Question: EDIT: <URL>
Here's what my form looks like right now:

Ideally I'd like the search bar and submit button to be centered (equal margins to the left of the search bar and to the right of the button).
My CSS doesn't seem to be working:
'''
body {
text-align:center;
padding-top:5%;
background:url(/img/bg.png);
background-position:center;
background-position:top;
background-repeat:no-repeat;
background-color:0b334c;
}
.searchContainer {
width:440px;
margin-left:auto;
margin-right:auto;
margin-top: 5%;
zoom:1;
}
.searchBox {
border: 1px solid #000000;
padding:10px;
margin: 0 auto;
height:auto;
width:auto;
-webkit-border-radius:7px;
-moz-border-radius:7px;
border-radius:7px;
background-color:#6eb0d9;
background-color:#6eb0d9;
background-repeat:repeat-x;
background-image:-khtml-gradient(linear, left top, left bottom, from(#9cd1e9), to(#6eb0d9));
background-image:-moz-linear-gradient(top, #9cd1e9, #6eb0d9);
background-image:-ms-linear-gradient(top, #9cd1e9, #6eb0d9);
background-image:-webkit-gradient(linear, left top, left bottom, color-stop(0%, #9cd1e9), color-stop(100%, #6eb0d9));
background-image:-webkit-linear-gradient(top, #9cd1e9, #6eb0d9);
background-image:-o-linear-gradient(top, #9cd1e9, #6eb0d9);
background-image:linear-gradient(top, #9cd1e9, #6eb0d9);
filter:progid:DXImageTransform.Microsoft.gradient(startColorstr='#9cd1e9', endColorstr='#6eb0d9', GradientType=0);
}
.searchBox form {
display:inline-block;
}
.searchBox h2 {
letter-spacing:-0.05em;
padding-bottom:8px;
}
.searchBar {
border: double;
height:31px;
width:357px;
background-color:#fff;
background-color:#fff;
background-repeat:repeat-x;
background-image:-khtml-gradient(linear, left top, left bottom, from(#eee), to(#fff));
background-image:-moz-linear-gradient(top, #eee, #fff);
background-image:-ms-linear-gradient(top, #eee, #fff);
background-image:-webkit-gradient(linear, left top, left bottom, color-stop(0%, #eee), color-stop(100%, #fff));
background-image:-webkit-linear-gradient(top, #eee, #fff);
background-image:-o-linear-gradient(top, #eee, #fff);
background-image:linear-gradient(top, #eee, #fff);
filter:progid:DXImageTransform.Microsoft.gradient(startColorstr='#eee', endColorstr='#fff', GradientType=0);
}
input.searchButton {
position:fixed;
height: 31px;
width: 33px;
cursor: pointer;
border: none;
background:url(../img/searchButton-Off.png) no-repeat;
}
input.searchButton:hover {
position:fixed;
height: 31px;
width: 33px;
cursor: pointer;
border: none;
background:url(../img/searchButton-On.png) no-repeat;
}
'''
---
'''
<div class="searchBox">
<h2 style="color:#000000;">Search</h2>
<form id="form_297586" class="appnitro" method="get" action="results.php">
<input id="keywords" name="keywords" class="searchBar" title="What do you like...?" type="text" maxlength="255" value=""/>
&nbsp;<input type="submit" class="searchButton" value="" />
<input type="hidden" name="form_id" value="297586" />
<input type="hidden" name="src" value="n" />
<input type="hidden" name="fancy" value="y" />
</form>
</div>
'''
What am I doing wrong here?
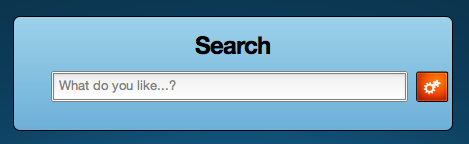
Answer: The only way I could get this to work was by removing the 'position: fixed' from the search-button, and search-bar ('input's), and then adding 'position: relative; top: -9px;' to the '.searchButton' element.
Which feels dirty, to be honest; and I don't know that should be required.
Anyway, a <URL>.